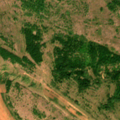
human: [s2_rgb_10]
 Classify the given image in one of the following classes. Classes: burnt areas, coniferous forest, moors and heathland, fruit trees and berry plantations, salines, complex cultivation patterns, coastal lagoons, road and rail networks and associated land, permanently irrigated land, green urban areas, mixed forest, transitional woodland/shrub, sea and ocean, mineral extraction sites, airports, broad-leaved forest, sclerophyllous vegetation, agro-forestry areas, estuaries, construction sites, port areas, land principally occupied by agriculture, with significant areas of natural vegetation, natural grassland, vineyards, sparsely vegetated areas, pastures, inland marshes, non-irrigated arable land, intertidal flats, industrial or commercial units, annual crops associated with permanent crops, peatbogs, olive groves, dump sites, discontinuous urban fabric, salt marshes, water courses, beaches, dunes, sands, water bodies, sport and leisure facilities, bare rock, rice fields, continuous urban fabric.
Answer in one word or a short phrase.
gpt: complex cultivation patterns, natural grassland, transitional woodland/shrub